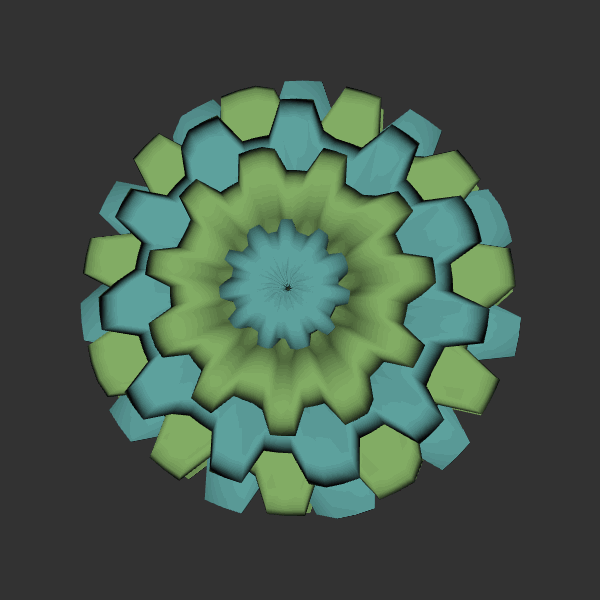
Background: dark